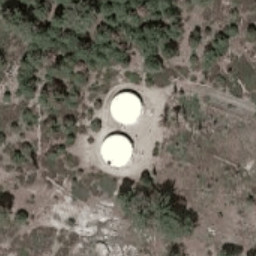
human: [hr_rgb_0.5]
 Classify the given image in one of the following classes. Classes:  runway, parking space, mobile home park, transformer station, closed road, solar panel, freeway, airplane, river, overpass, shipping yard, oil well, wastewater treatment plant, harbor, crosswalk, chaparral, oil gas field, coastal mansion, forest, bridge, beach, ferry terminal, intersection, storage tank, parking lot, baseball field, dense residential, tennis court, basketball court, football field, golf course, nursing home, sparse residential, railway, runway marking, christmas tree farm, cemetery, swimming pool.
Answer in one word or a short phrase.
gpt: storage tank